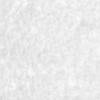
Label: no_change